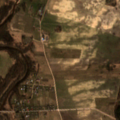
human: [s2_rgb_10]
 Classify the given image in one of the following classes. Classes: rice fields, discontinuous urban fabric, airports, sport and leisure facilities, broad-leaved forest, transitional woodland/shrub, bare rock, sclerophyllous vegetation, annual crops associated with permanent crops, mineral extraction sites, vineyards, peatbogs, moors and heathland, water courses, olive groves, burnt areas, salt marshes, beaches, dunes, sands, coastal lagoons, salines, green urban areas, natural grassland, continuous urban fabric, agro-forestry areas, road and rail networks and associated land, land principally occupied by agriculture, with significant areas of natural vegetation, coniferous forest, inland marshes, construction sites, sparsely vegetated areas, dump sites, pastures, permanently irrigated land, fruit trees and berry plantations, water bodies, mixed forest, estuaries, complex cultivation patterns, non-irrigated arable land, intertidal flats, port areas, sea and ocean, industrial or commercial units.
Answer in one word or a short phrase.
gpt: non-irrigated arable land, complex cultivation patterns, land principally occupied by agriculture, with significant areas of natural vegetation, mixed forest